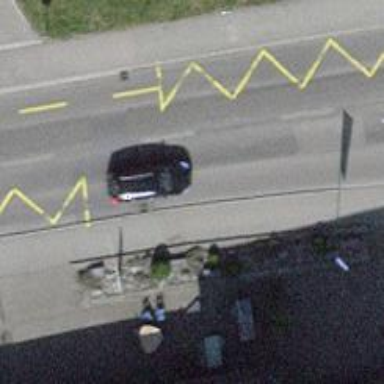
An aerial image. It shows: Bus stop with stop position for public transport.